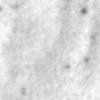
Label: no_change